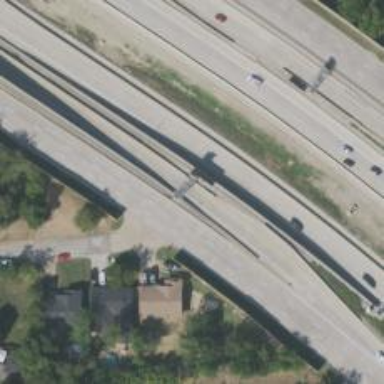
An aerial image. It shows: Toll gantry on the road.